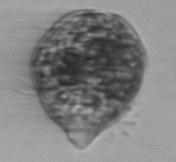
Label: Didinium